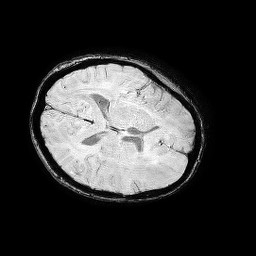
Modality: SWI
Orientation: axial
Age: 41
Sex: female
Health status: ill
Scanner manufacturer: philips
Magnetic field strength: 3 T
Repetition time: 0.031 s